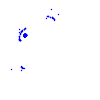
Particle: pion